七年级 · 解析几何
如图所示, 已知直线 $A B / / C D, \angle G E B$ 的平分线 $E F$ 交 $C D$ 于点 $F, \angle 1=42^{\circ}$, 则 $\angle 2=$ $\qquad$ .

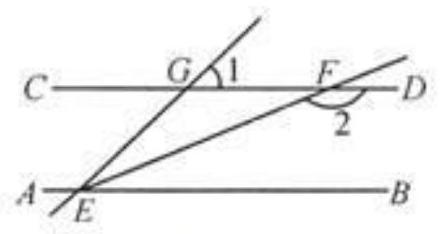
答案: 【答案】 $159^{\circ}$

【解析】

【分析】

本题考查了平行线的性质，解答本题的关键是掌握平行线的性质：两直线平行，同位角相等; 两直线平行, 同旁内角互补.

根据平行线的性质可得 $\angle G E B=\angle 1=42^{\circ}$, 然后根据 $E F$ 为 $\angle G E B$ 的平分线可得出 $\angle F E B$的度数, 根据两直线平行, 同旁内角互补即可得出 $\angle 2$ 的度数.

【解答】

解: $\because A B / / C D$,

$\therefore \angle G E B=\angle 1=42^{\circ}$,

$\because E F$ 为 $\angle G E B$ 的平分线,

$\therefore \angle F E B=\frac{1}{2} \angle G E B=21^{\circ}$,

$\therefore \angle 2=180^{\circ}-\angle F E B=159^{\circ}$.

故答案为 $159^{\circ}$.